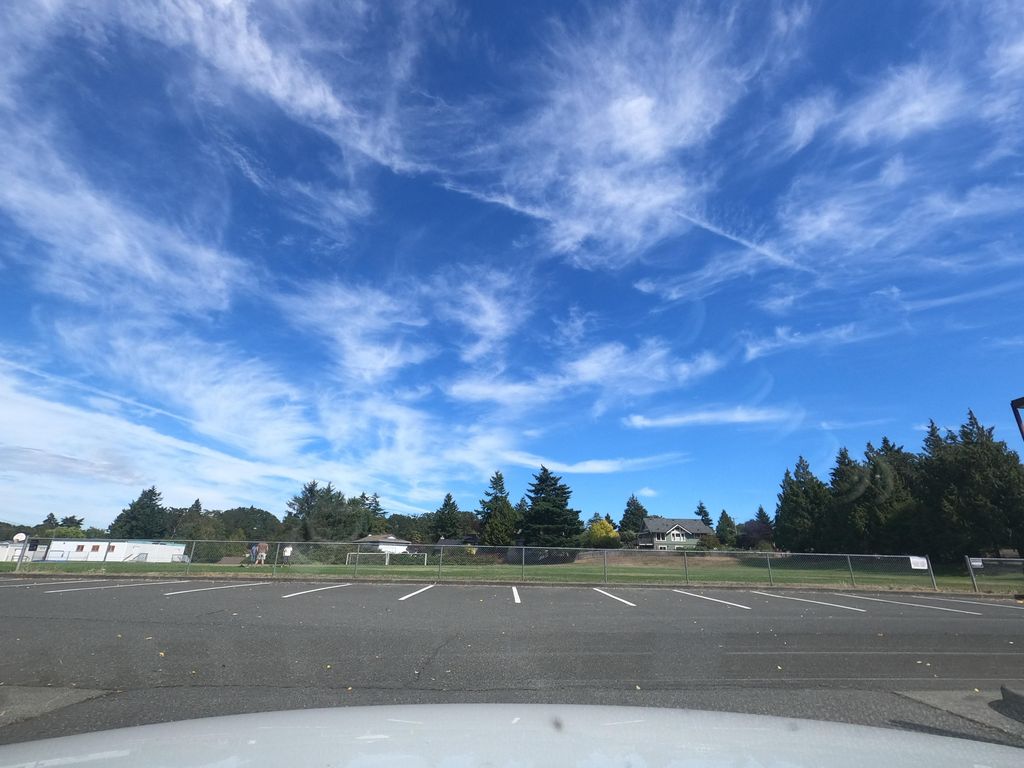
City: victoria